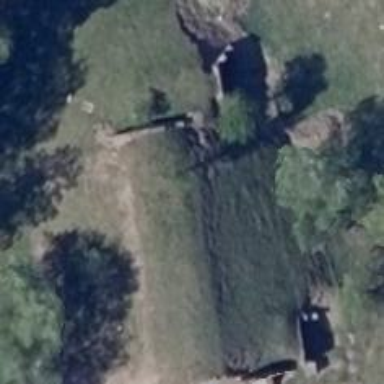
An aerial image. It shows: Bunker.